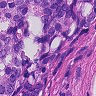
Metastatic tissue present: yes